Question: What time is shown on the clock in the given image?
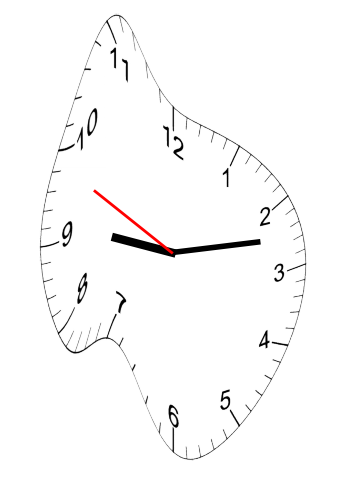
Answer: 09:12:49